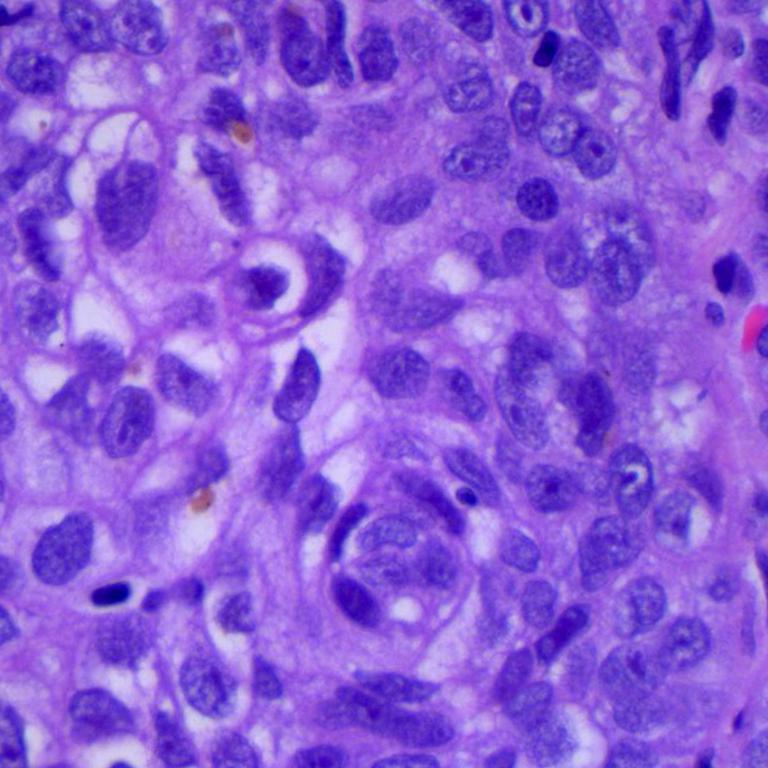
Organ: lung
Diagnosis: squamous carcinomas